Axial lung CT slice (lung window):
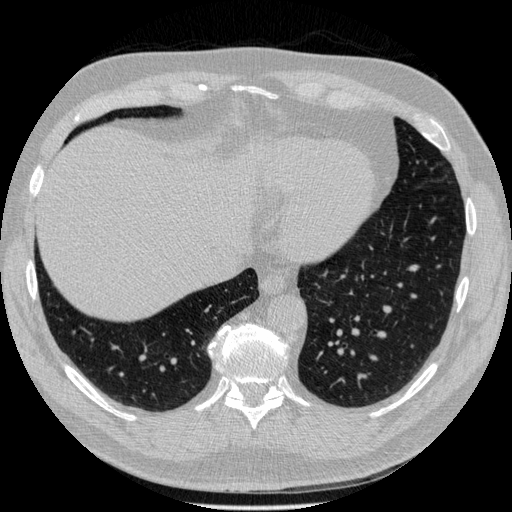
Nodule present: no